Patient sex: F
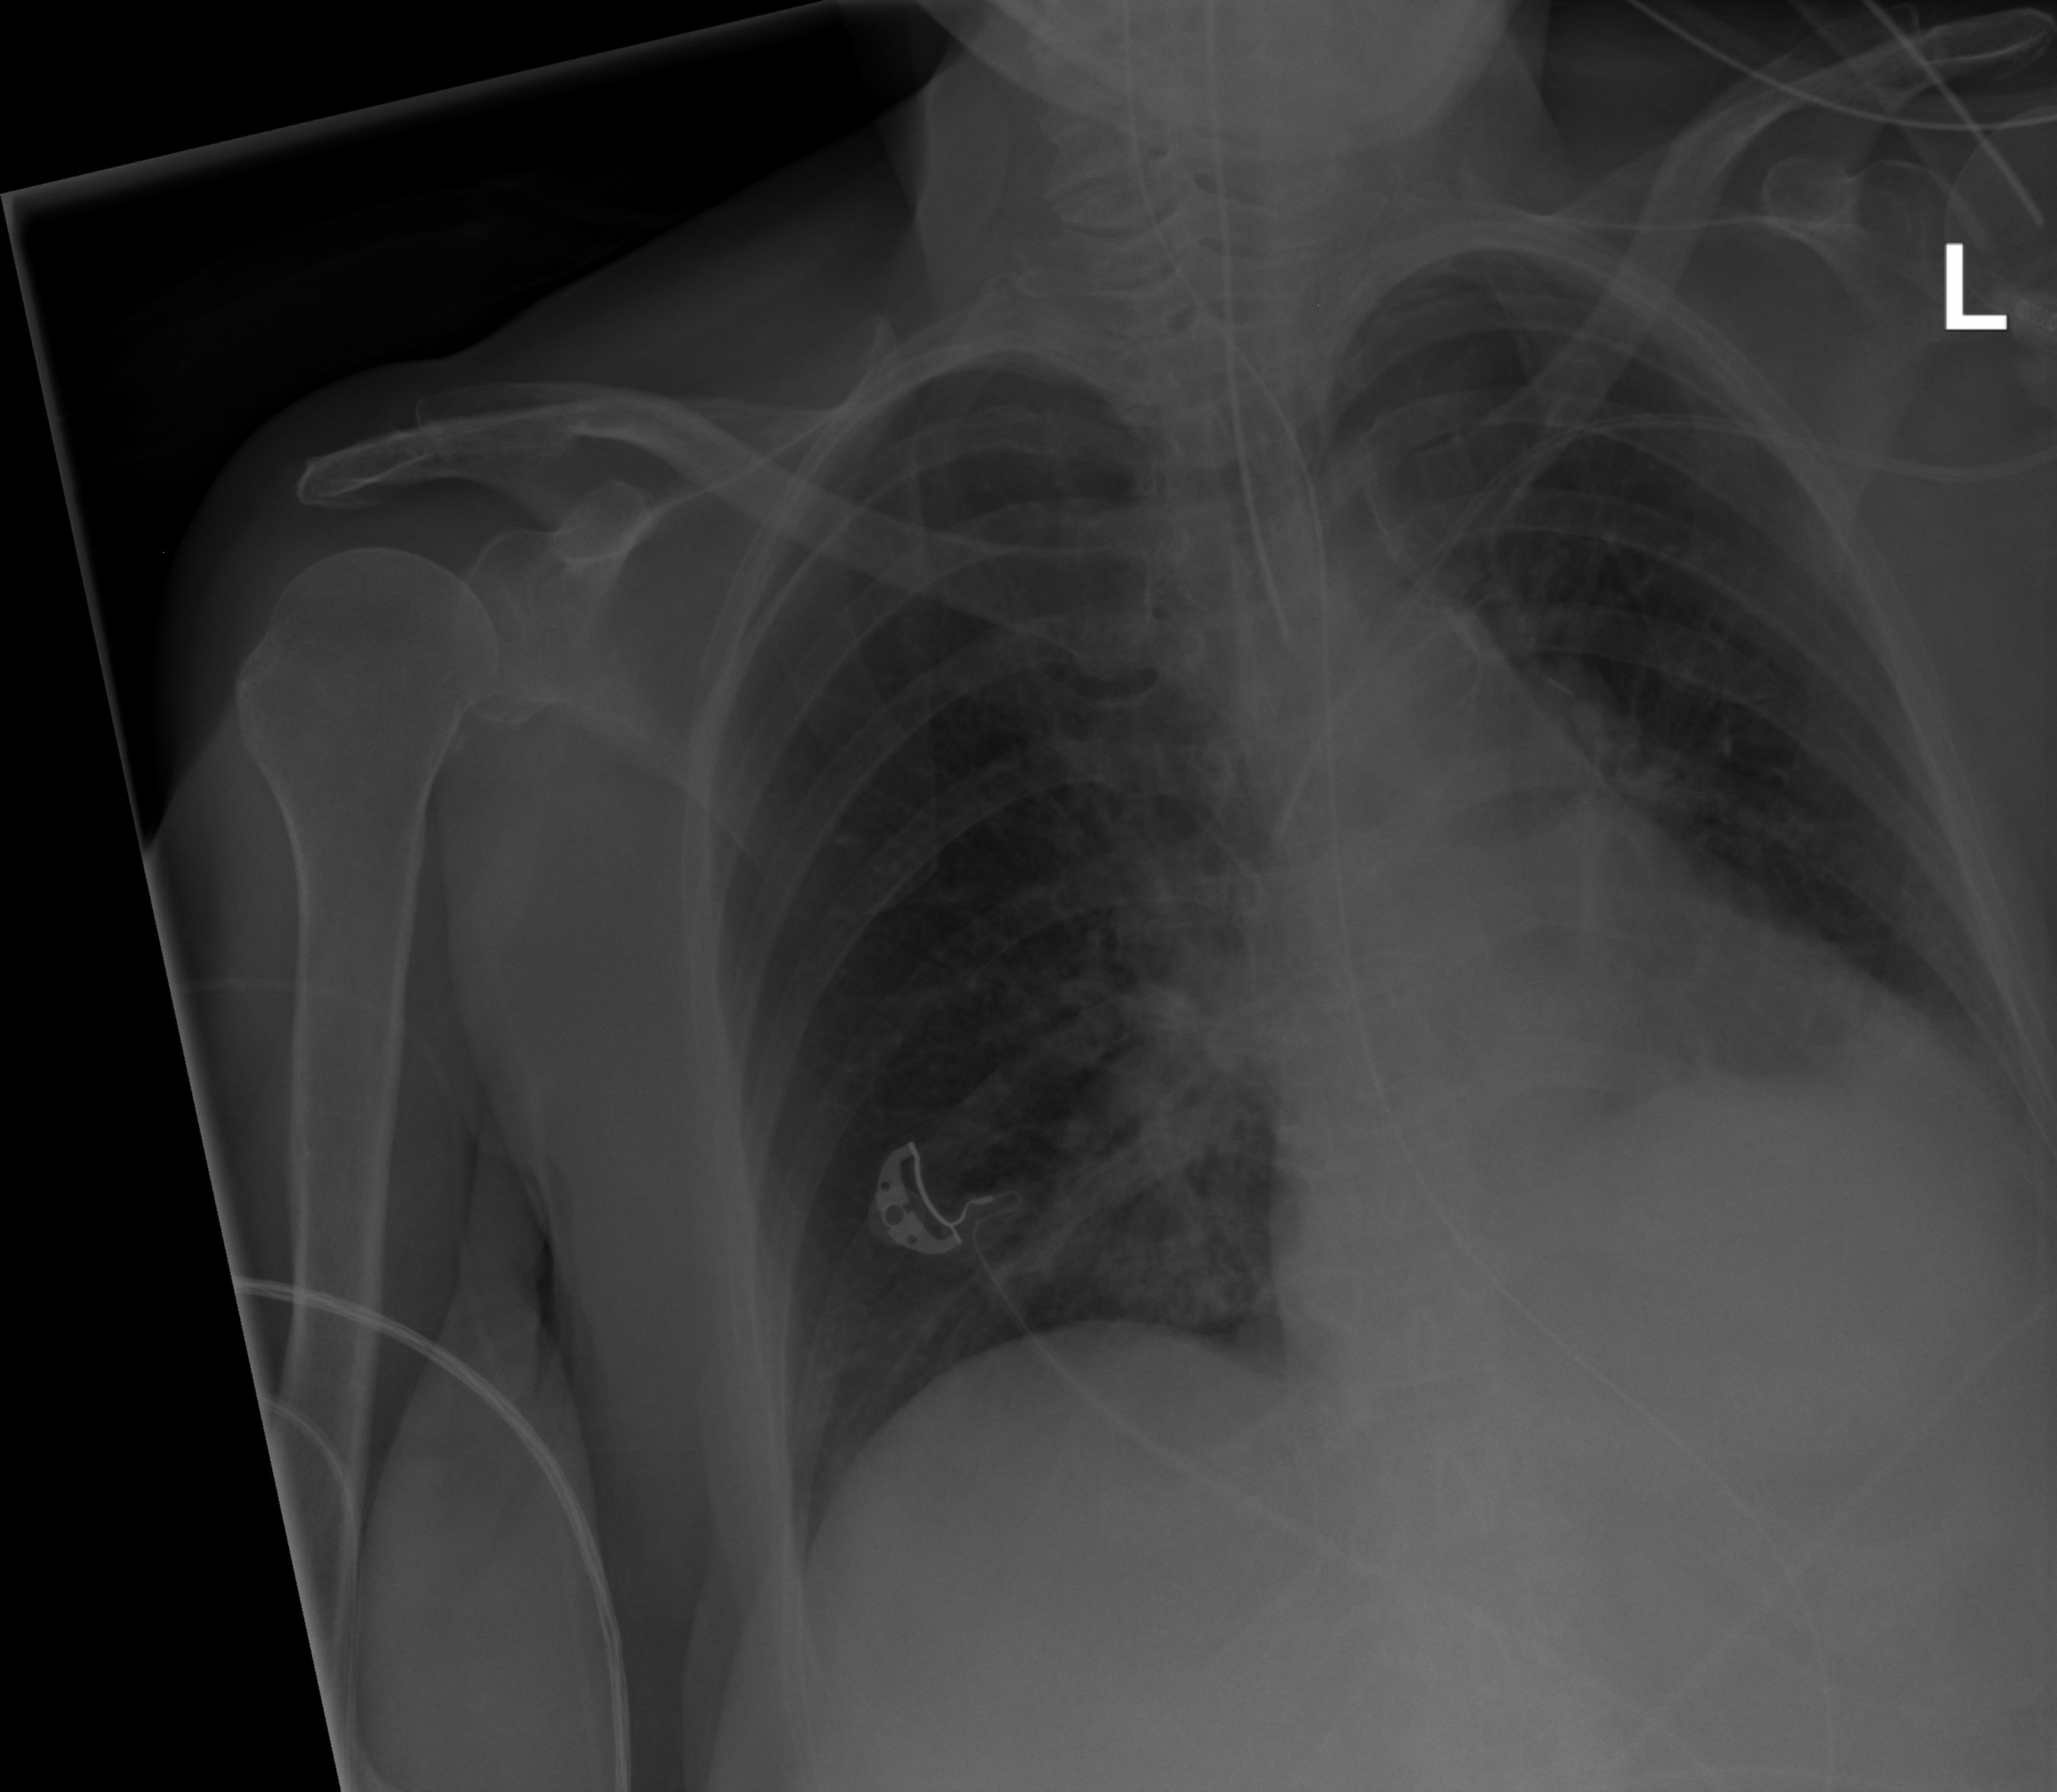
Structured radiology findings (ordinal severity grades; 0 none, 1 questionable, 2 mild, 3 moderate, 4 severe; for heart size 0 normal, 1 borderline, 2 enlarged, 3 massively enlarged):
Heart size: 0
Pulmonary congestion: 0
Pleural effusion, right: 0
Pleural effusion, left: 0
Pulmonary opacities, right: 2
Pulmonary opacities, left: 0
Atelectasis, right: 0
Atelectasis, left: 1